Interaction volume radius: 5 \u00c5
Interaction volume height: 45 \u00c5
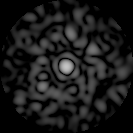
Disorder parameter: 0.8644